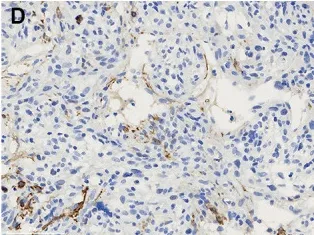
Atypical spindle cells They are focally immunoreactive with SMA.
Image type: pathology (immunostaining)